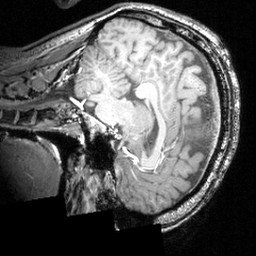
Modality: T1w
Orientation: sagittal
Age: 22
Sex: male
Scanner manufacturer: siemens
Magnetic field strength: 3.951 T
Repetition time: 2.5 s
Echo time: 0.00393 s